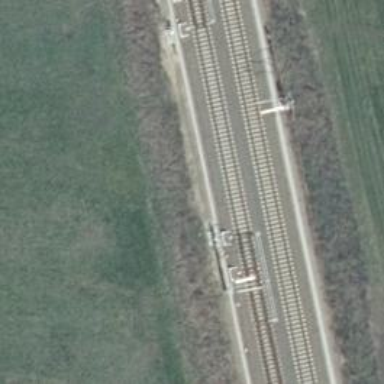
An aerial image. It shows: Railway switch.